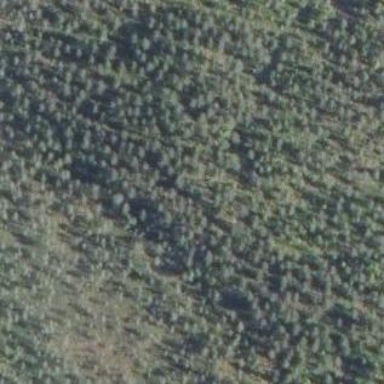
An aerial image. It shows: Needle-leaved woodland.